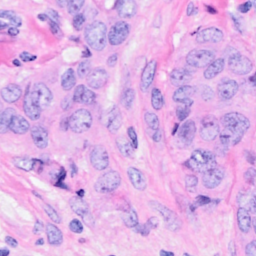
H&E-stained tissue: Breast